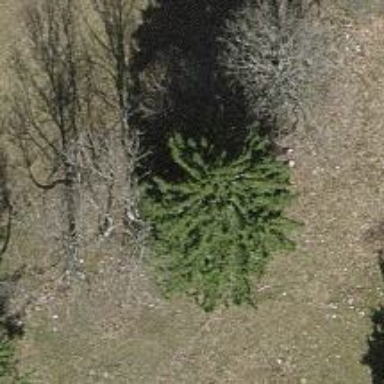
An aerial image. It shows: Needle-leaved tree in natural setting.